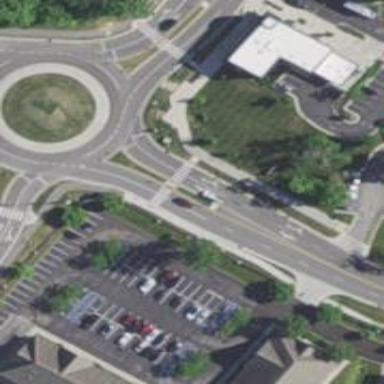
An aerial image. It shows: Asphalt footway with marked crossing that includes pedestrian island.